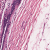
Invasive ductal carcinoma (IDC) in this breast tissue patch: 0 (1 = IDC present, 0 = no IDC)